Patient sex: F
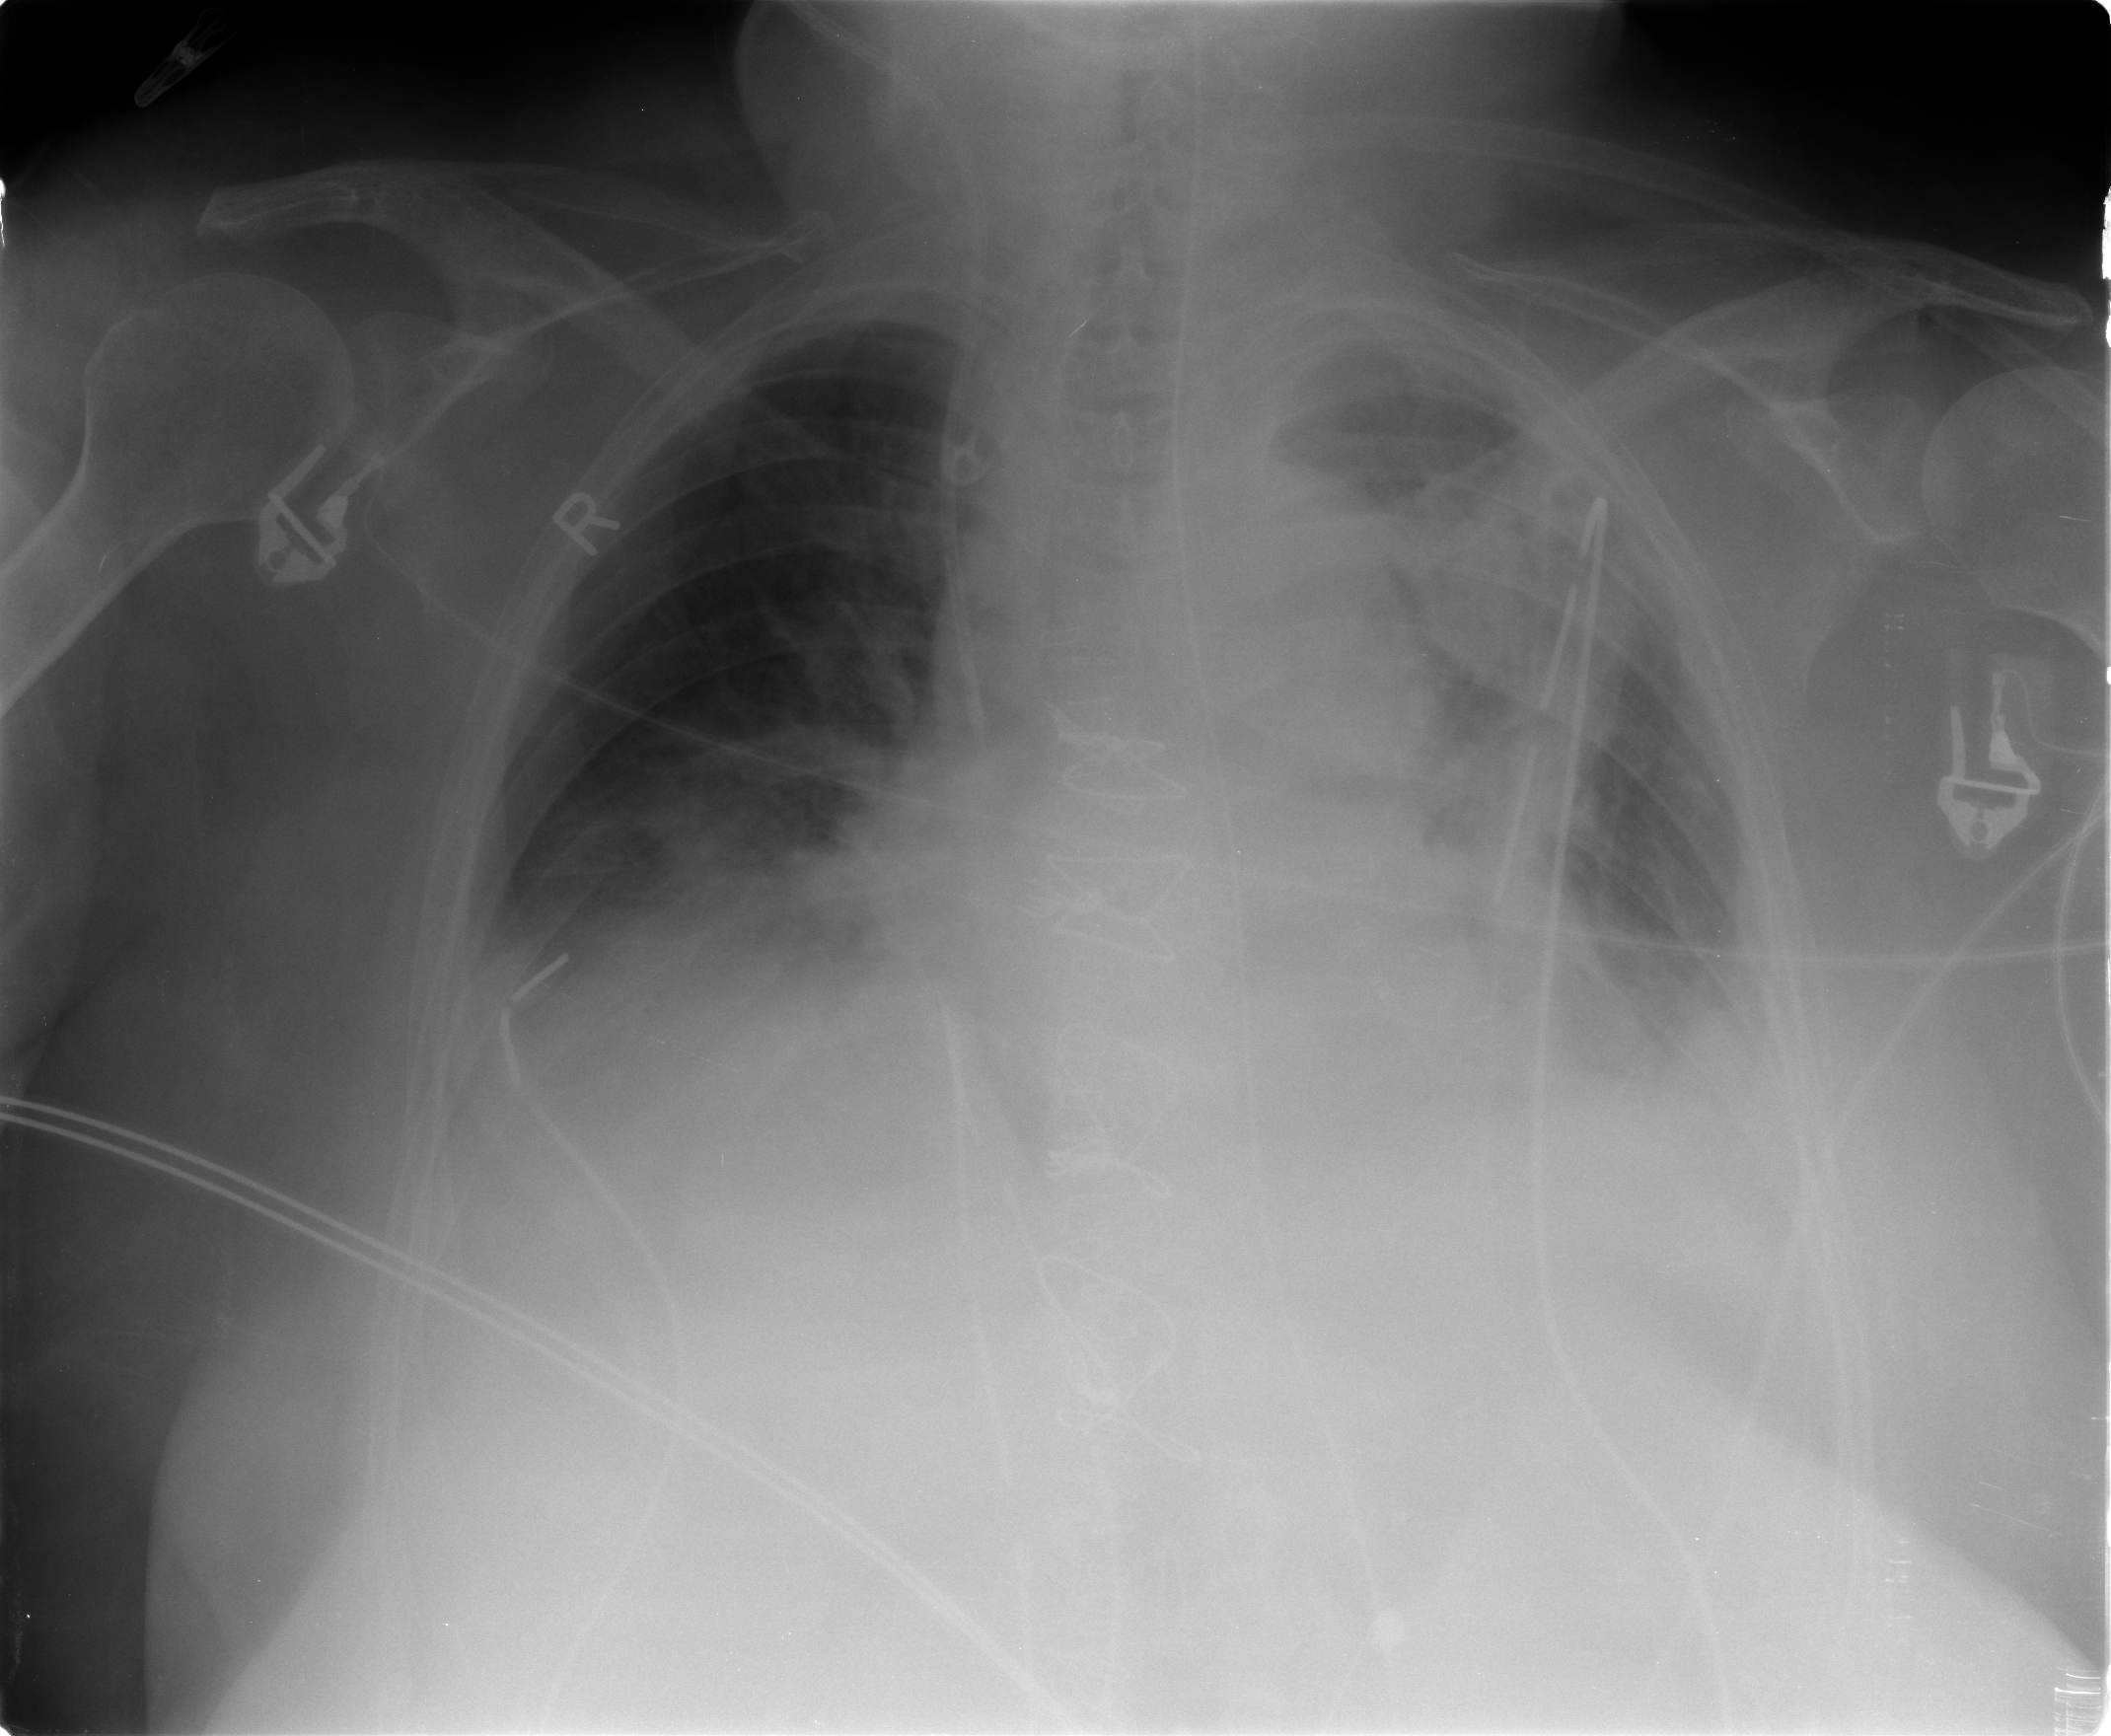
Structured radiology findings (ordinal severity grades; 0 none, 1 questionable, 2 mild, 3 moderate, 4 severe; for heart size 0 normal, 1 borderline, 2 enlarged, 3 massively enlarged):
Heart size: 2
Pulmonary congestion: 1
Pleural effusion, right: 2
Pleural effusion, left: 2
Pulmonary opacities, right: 1
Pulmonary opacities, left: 2
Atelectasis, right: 2
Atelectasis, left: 2